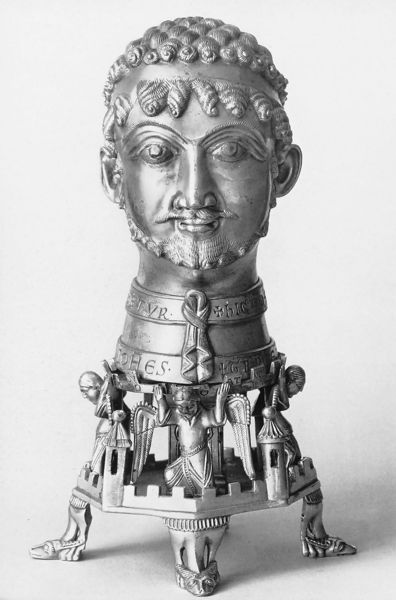
Titel: Kopfreliquiar Kaiser Friedrich Barbarossas
Standort: Cappenberg, St. Johannes Ev. (EU - D)
Schlagwörter: flügel, kopf, mund, männer, nase, bart, augen, gesicht, tragen, gold, augenbrauen, locken, ohren, engel, füße, schrift, büste, glanz, metall, foto, fotografie, eisen, phren, monobraue